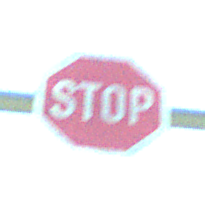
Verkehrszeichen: Stop
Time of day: MorningAfternoon
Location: Outdoor (Nature)
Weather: Clear
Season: NotSpecified
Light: Natural